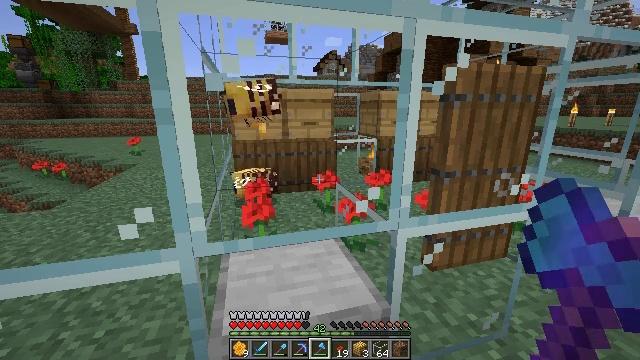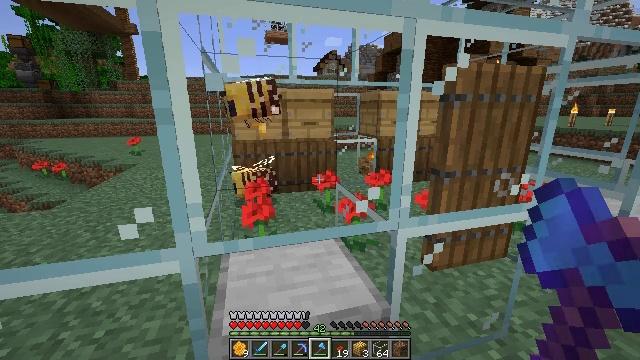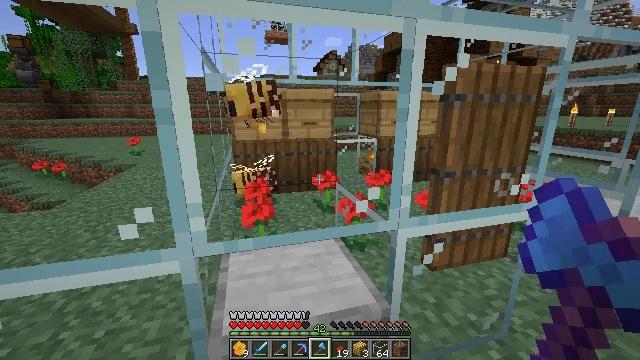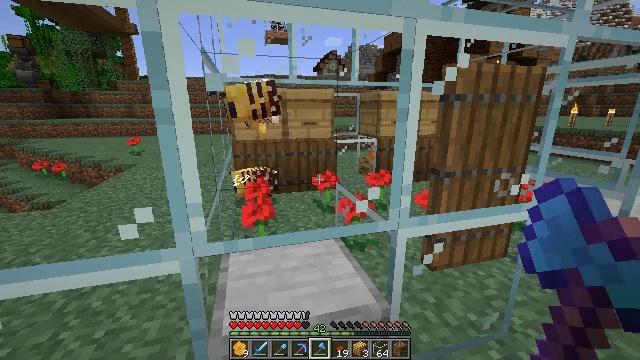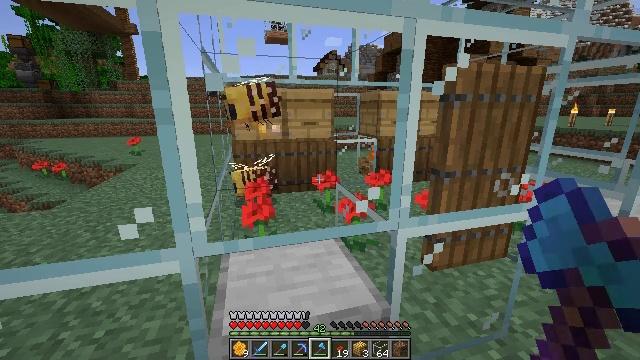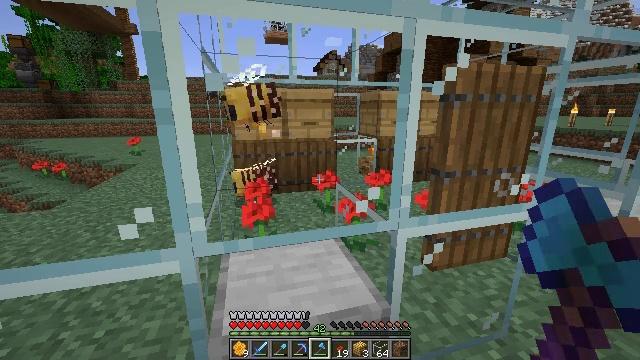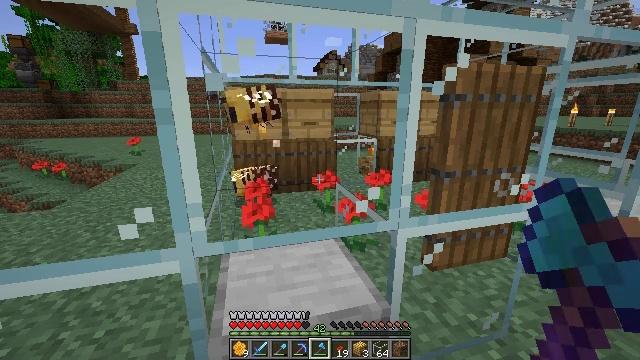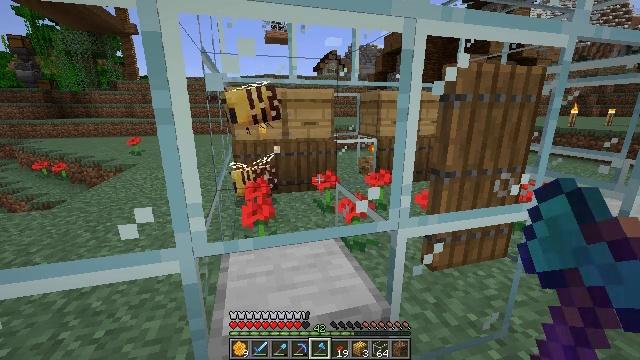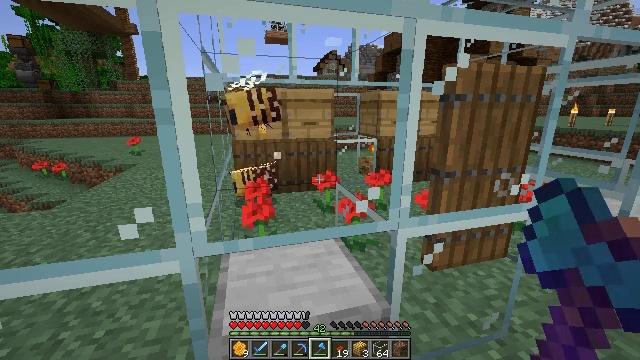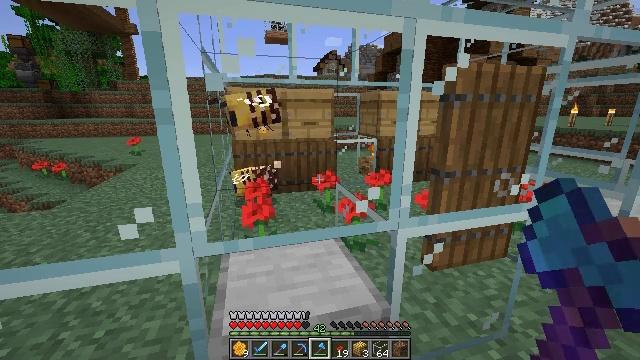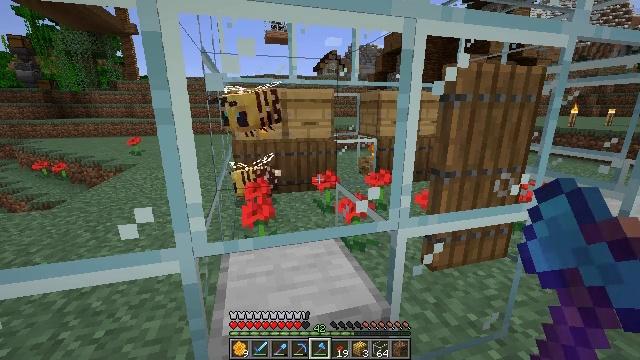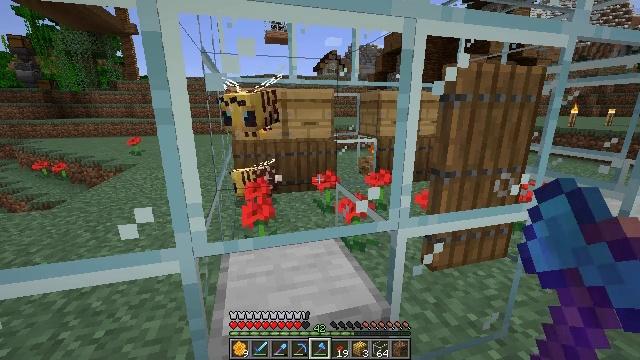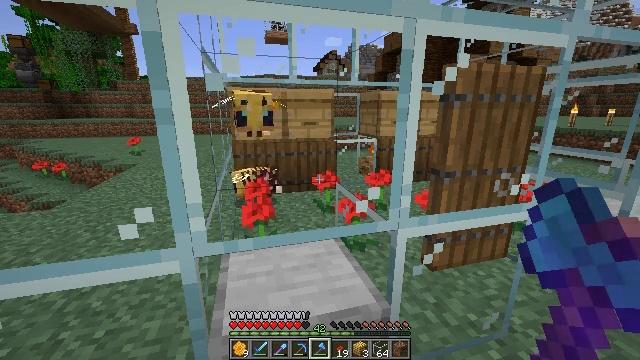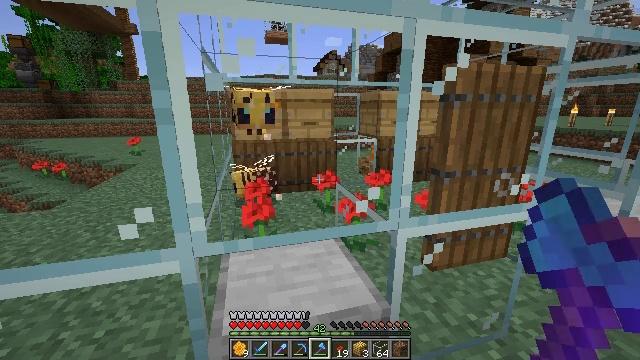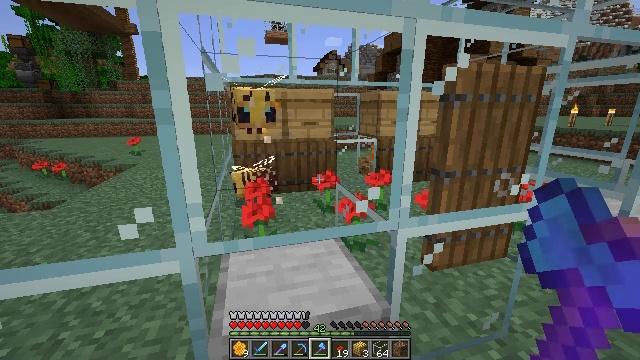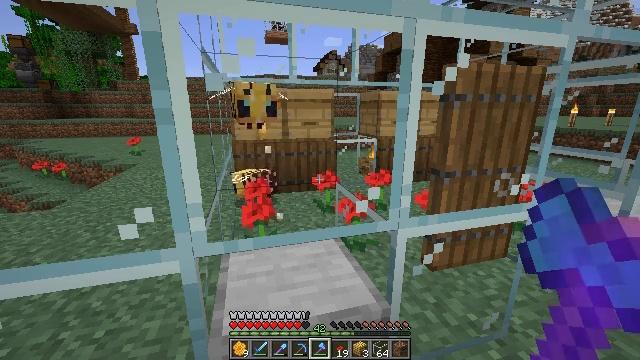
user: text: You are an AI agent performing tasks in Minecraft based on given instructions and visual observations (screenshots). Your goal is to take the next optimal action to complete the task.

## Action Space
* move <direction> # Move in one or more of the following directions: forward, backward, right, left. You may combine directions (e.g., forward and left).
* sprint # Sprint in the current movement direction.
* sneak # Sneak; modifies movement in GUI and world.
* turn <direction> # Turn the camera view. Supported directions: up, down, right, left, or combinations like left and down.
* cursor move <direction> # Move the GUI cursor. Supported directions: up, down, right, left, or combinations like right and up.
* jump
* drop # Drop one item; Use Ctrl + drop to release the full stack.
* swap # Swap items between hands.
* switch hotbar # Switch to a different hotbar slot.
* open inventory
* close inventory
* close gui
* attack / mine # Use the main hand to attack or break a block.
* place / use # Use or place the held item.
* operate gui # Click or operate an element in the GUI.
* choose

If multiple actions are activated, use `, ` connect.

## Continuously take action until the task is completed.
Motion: motion action
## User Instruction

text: Collect the poppy by clicking on it.
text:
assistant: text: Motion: attack / mine
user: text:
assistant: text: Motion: attack / mine
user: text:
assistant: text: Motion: attack / mine
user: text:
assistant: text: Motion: attack / mine
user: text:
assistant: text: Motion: attack / mine
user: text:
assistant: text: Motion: attack / mine
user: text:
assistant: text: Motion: attack / mine
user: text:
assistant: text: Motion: attack / mine
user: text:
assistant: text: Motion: attack / mine
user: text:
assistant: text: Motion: attack / mine
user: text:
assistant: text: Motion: attack / mine
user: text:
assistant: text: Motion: attack / mine
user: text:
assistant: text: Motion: attack / mine
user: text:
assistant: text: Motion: attack / mine
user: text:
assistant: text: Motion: attack / mine
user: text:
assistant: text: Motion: turn left, attack / mine
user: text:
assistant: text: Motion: turn left and down, attack / mine
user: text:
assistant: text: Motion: turn left, attack / mine
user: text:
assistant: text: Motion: turn left, attack / mine
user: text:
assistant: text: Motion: turn left, attack / mine
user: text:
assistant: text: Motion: attack / mine
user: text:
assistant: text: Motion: move forward, turn left, attack / mine
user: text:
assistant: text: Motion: move forward, turn left, attack / mine
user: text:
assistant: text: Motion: move forward, turn left and down, attack / mine
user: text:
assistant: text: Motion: move forward, turn left and down, attack / mine
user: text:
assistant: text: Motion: move forward, turn left, attack / mine
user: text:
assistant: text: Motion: move forward, turn left, attack / mine
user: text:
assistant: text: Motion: move forward, attack / mine
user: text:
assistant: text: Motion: move forward, sprint, attack / mine
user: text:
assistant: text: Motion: move forward, sprint, turn right, attack / mine